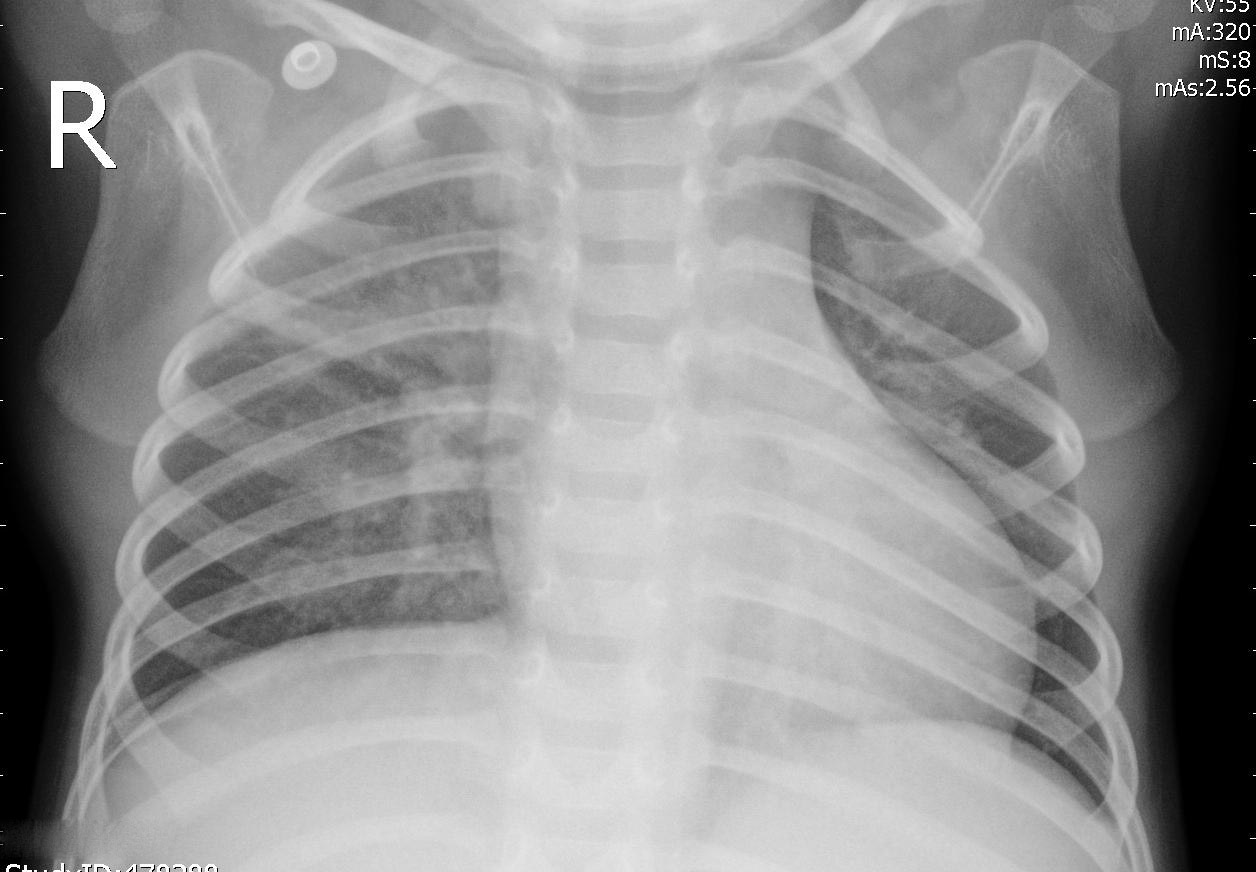
Diagnosis: PNEUMONIA